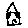
Label: house